Interaction volume radius: 5 \u00c5
Interaction volume height: 15 \u00c5
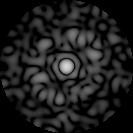
Disorder parameter: 0.8189